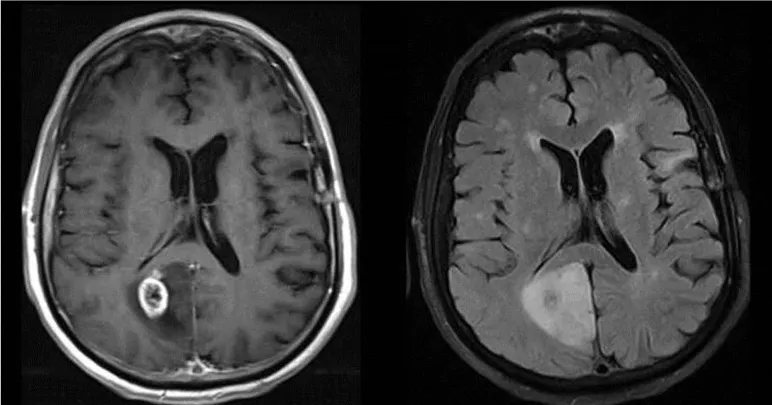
(A) Sagittal T1 post-contrast showing large area of right occipitoparietal lesion with a ring-like enhancing pattern (left image) and axial T2 FLAIR MRI showing substantial peri-lesional edema (right image).
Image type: radiology (mri)